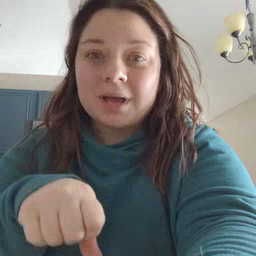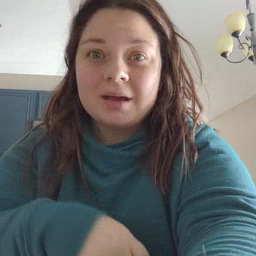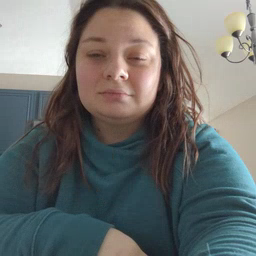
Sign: can